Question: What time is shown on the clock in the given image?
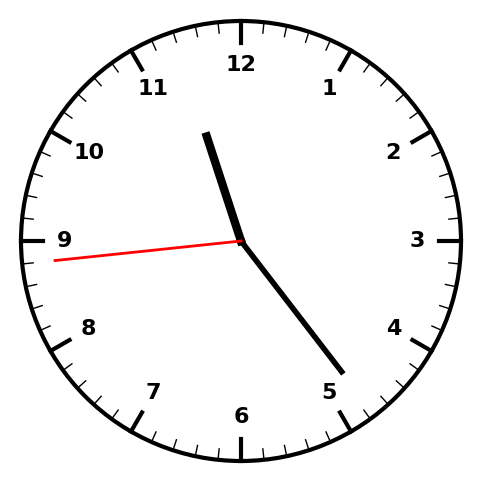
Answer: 11:23:44